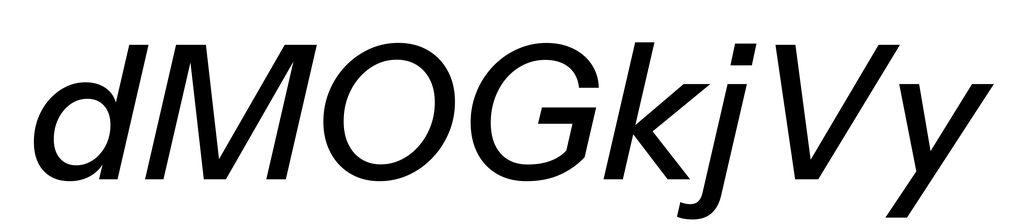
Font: InstrumentSans-Italic_Medium_Italic